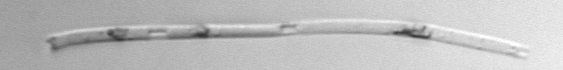
Label: Eucampia_morphytype1